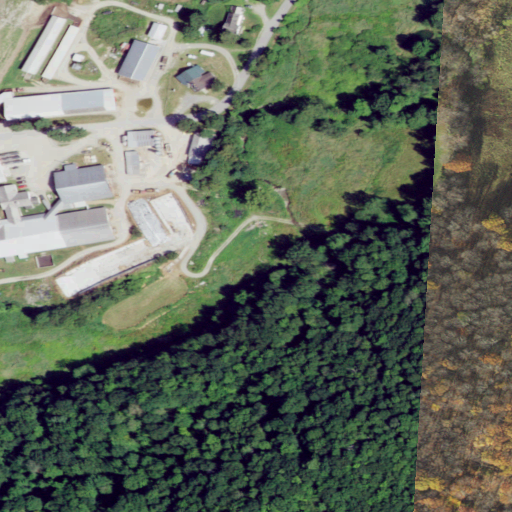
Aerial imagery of valley in Vermont named Perkins Hollow containing evergreen forest, deciduous forest, woody wetlands, pasture, barren land, herbaceous wetlands, low intensity development, high intensity development, medium intensity development, open development, mixed forest, and grassland